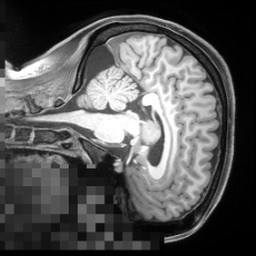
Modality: T1w
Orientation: sagittal
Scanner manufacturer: siemens
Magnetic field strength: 3 T
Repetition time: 2.55 s